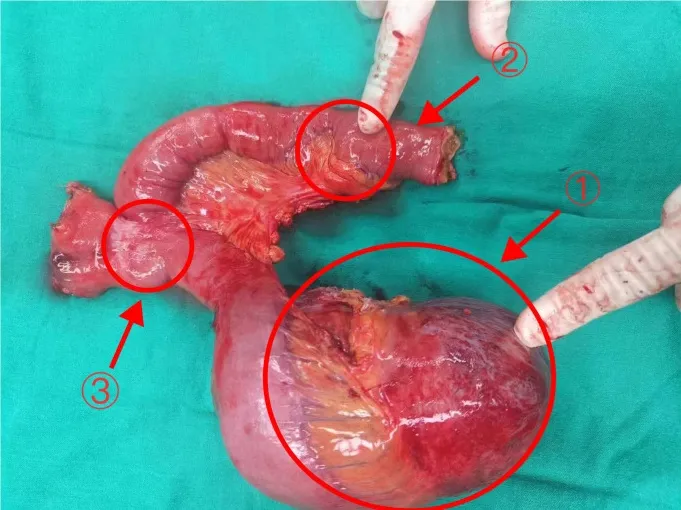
The tumor and part of the jejunum of Case 1 Arrows 1: The larger tumor (18x12x9cm). Arrows 2: The smaller tumor (3.5x3x2cm) Arrows 3: The original Braun anastomosis.
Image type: medical_photograph (other_medical_photograph)